Pattern: OptDistort
Description: Simulate the effect of viewing an image through a medium that randomly distorts the light passing through it.
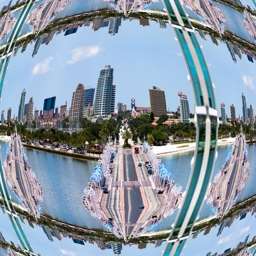
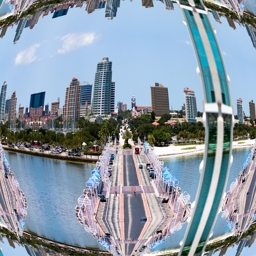
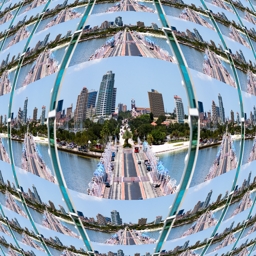
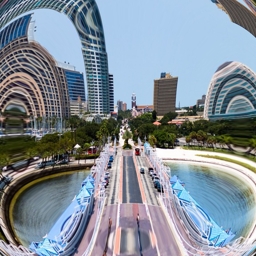